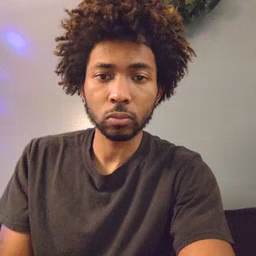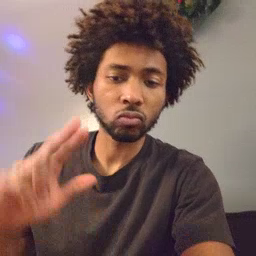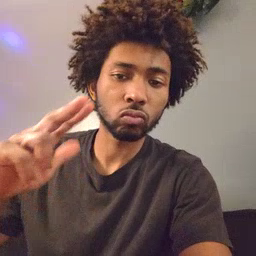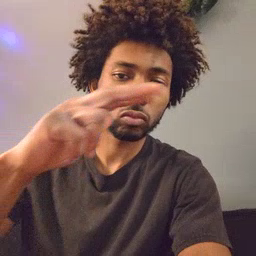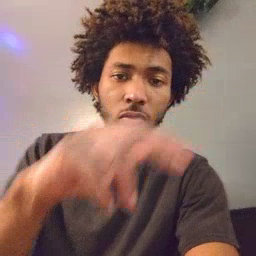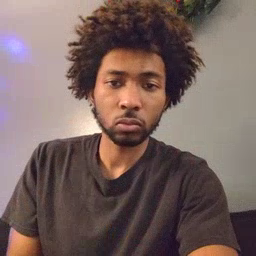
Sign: helicopter